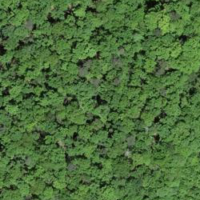
EUNIS habitat code: 41
Species observed at this site:
Truncatellina cylindrica
Pupilla muscorum
Acanthinula aculeata
Orcula dolium
Macrogastra attenuata
Vitrea subrimata
Vallonia pulchella
Vallonia costata
Cecilioides acicula
Chondrina avenacea
Punctum pygmaeum
Clausilia rugosa
Cochlostoma septemspirale
Cochlodina laminata
Cochlicopa lubrica
Abida secale
Oxychilus cellarius
Vertigo alpestris
Pyramidula pusilla
Carychium minimum